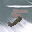
Label: 5